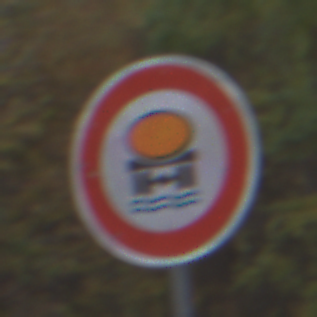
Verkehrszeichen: VerbotFahrzeugeWassergefaehrdenderLadung
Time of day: SunriseSunset
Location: Outdoor (Nature)
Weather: PartlyCloudy
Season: Autumn
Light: Natural